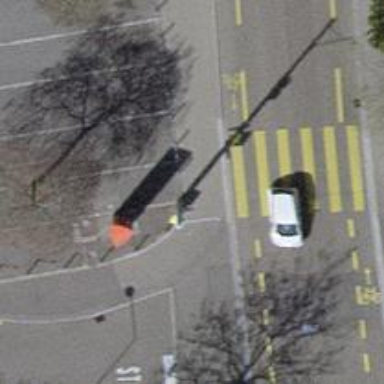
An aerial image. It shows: Post box is visible.